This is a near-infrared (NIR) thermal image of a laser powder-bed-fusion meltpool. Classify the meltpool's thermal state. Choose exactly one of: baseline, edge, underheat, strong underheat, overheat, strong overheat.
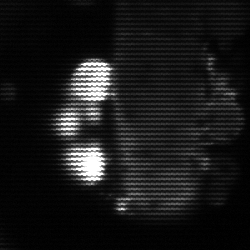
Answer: strong underheat